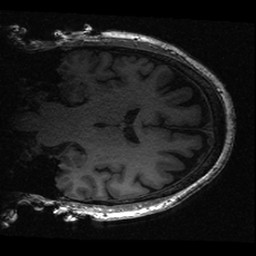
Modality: T1w
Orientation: coronal
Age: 63
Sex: male